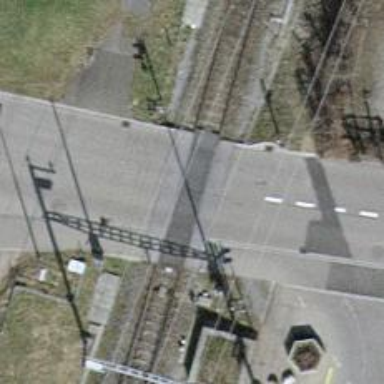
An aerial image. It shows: Level crossing along the railway.